Question:
The idea is to create a 'JPopupMenu' that will show up right underneath the exclamation mark when I 'LEFT CLICK' on it.
I am not using the 'isPopupTrigger()' method as I have created a separate 'MouseInputHandler'to implement my specific condition.
However the 'JPopupMenu' does not show up.
Here is the code:
'''
protected class LabelHandler extends MouseInputAdapter{
@Override
public void mouseClicked(MouseEvent e){
JLabel cause = (JLabel) e.getSource();
if(cause == saveLabel){
try{
desktop.open(f);
}catch(IOException ex){
ex.printStackTrace();
}
}else if(cause == downLabel){
popup.show(ScreenRecorder.this, e.getX(),e.getY());
}
}
@Override
public void mouseEntered(MouseEvent e){
JLabel cause = (JLabel) e.getSource();
if(cause == saveLabel){
saveLabel.setCursor(new Cursor(Cursor.HAND_CURSOR));
}else if(cause == downLabel){
downLabel.setCursor(new Cursor(Cursor.HAND_CURSOR));
}
}
@Override
public void mouseExited(MouseEvent e){
JLabel cause = (JLabel) e.getSource();
if(cause == saveLabel || cause == saveLabel){
saveLabel.setCursor(new Cursor(Cursor.DEFAULT_CURSOR));
}else if(cause == downLabel){
downLabel.setCursor(new Cursor(Cursor.DEFAULT_CURSOR));
}
}
}
'''
The label is named 'downLabel' cause it was supposed to be an arrow pointing downwards but anyways, I put an exclamation there. Please tell me why the JPopupMenu does not show up. Yes, I set up the menu in another method.
## EDIT:
### Code for creating the JPopup:
'''
public void setupJPopup(){
encodingGroup.add(avi);
encodingGroup.add(quicktime);
popup.add(avi);
popup.add(quicktime);
popup.addSeparator();
recordingAreaGroup.add(entireScreen);
recordingAreaGroup.add(custom);
popup.add(entireScreen);
popup.add(custom);
popup.addSeparator();
cursorGroup.add(selectBlackCursor);
cursorGroup.add(selectWhiteCursor);
cursorGroup.add(selectNoCursor);
selectCursor.add(selectBlackCursor);
selectCursor.add(selectWhiteCursor);
selectCursor.add(selectNoCursor);
popup.add(selectCursor);
popup.pack();
}
'''
'''
/* Creating the JPopupMenu containing the various menu items */
JPopupMenu popup = new JPopupMenu();
ButtonGroup encodingGroup = new ButtonGroup();
ButtonGroup recordingAreaGroup = new ButtonGroup();
ButtonGroup cursorGroup = new ButtonGroup();
/* Handler for labels*/
LabelHandler labelHandler = new LabelHandler();
JRadioButtonMenuItem avi = new JRadioButtonMenuItem("AVI",true);
JRadioButtonMenuItem quicktime = new JRadioButtonMenuItem("QuickTime",false);
JRadioButtonMenuItem entireScreen = new JRadioButtonMenuItem("Entire Screen",true);
JRadioButtonMenuItem custom = new JRadioButtonMenuItem("Custom...",false);
JMenu selectCursor = new JMenu("Select a cursor");
JRadioButtonMenuItem selectWhiteCursor = new JRadioButtonMenuItem("White Cursor",true);
JRadioButtonMenuItem selectBlackCursor = new JRadioButtonMenuItem("Black Cursor",false);
JRadioButtonMenuItem selectNoCursor = new JRadioButtonMenuItem("No Cursor",false);
/* Icons for the cursors */
Icon blackCursor = (Icon) new ImageIcon("src/images/blackCursor.png");
Icon whiteCursor = (Icon) new ImageIcon("src/images/whiteCursor.png");
'''
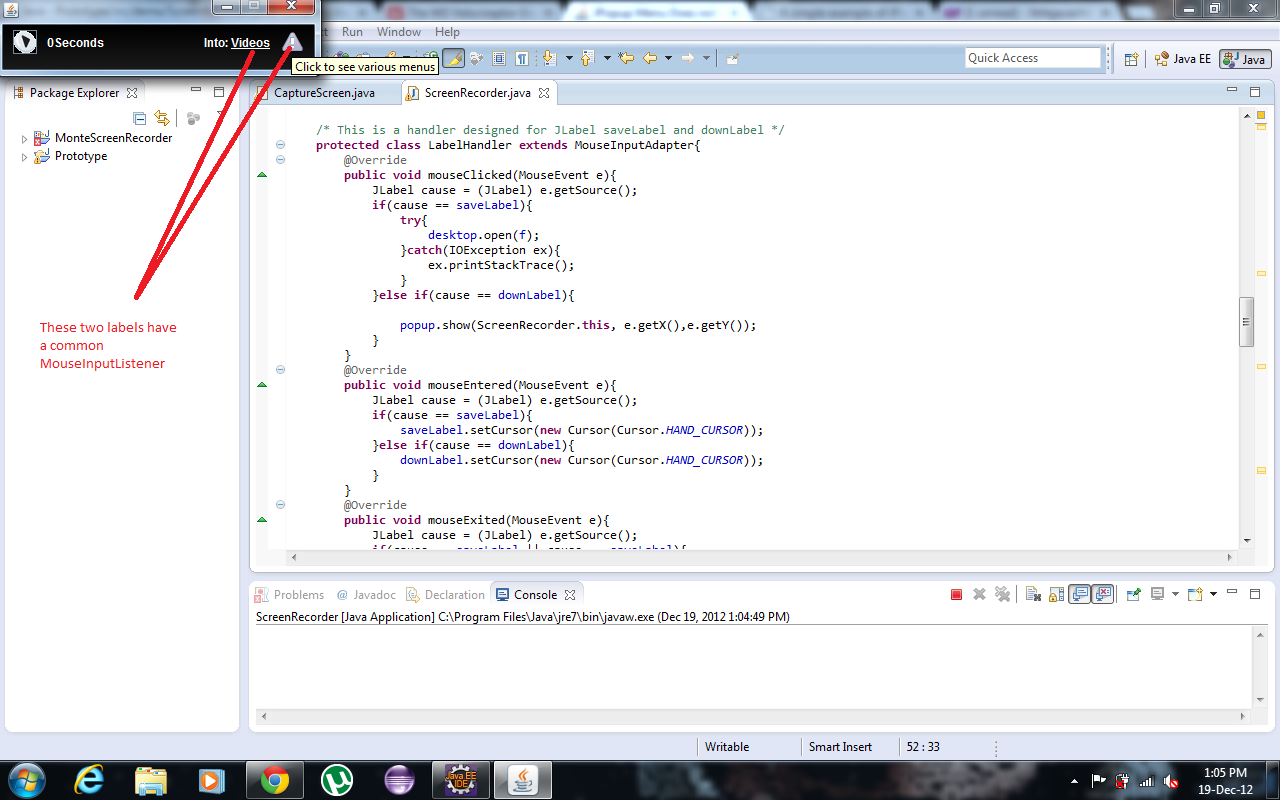
Answer: Can you Post the relevant code for 'popup'.
Or better a <URL>.
I canot reproduce your problem.
---
You should use
'''
saveLabel.equals(cause)
'''
insread of
'''
cause == saveLabel
'''